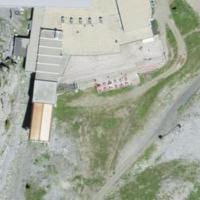
EUNIS habitat code: 31
Species observed at this site:
Marmota marmota
Autographa gamma
Oenanthe oenanthe
Dryas octopetala
Linaria cannabina
Phoenicurus ochruros
Bistorta vivipara
Hedysarum hedysaroides
Aglais urticae
Prunella collaris